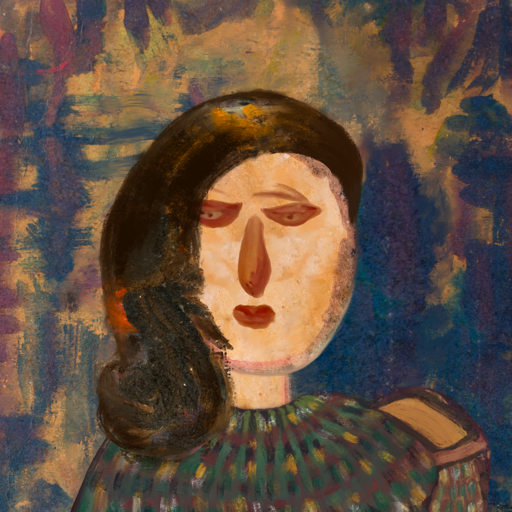
Background: InTheSun, Head And Neck Front: Childish, Face Front: Pious_Lady, Bust: After_Raid, Hair Front: Gypsy_Queen, Head Accessory: Blank, Second Necklace: Blank, Necklace: Blank, Baby: Blank